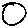
Label: circle